Field crop: maize
Growth stage: 2
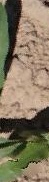
Species: maize